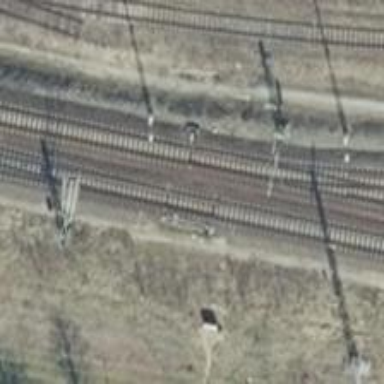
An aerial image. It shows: Railway switch.